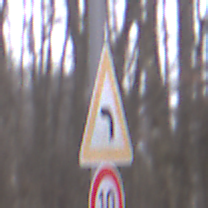
Verkehrszeichen: KurveLinks
Zusatzzeichen unten: Geschwindigkeit10
Umgebung: Outdoor, Nature
Tageszeit: Midday
Wetter: Overcast
Licht: Natural
Jahreszeit: Autumn
Kontrast: LowContrast